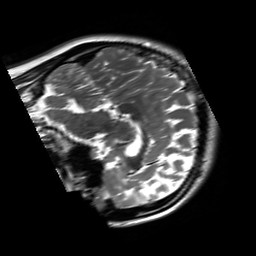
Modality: T2w
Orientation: sagittal
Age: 19
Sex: female
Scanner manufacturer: siemens
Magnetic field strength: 3 T
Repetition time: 8.53 s
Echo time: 0.091 s